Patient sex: F
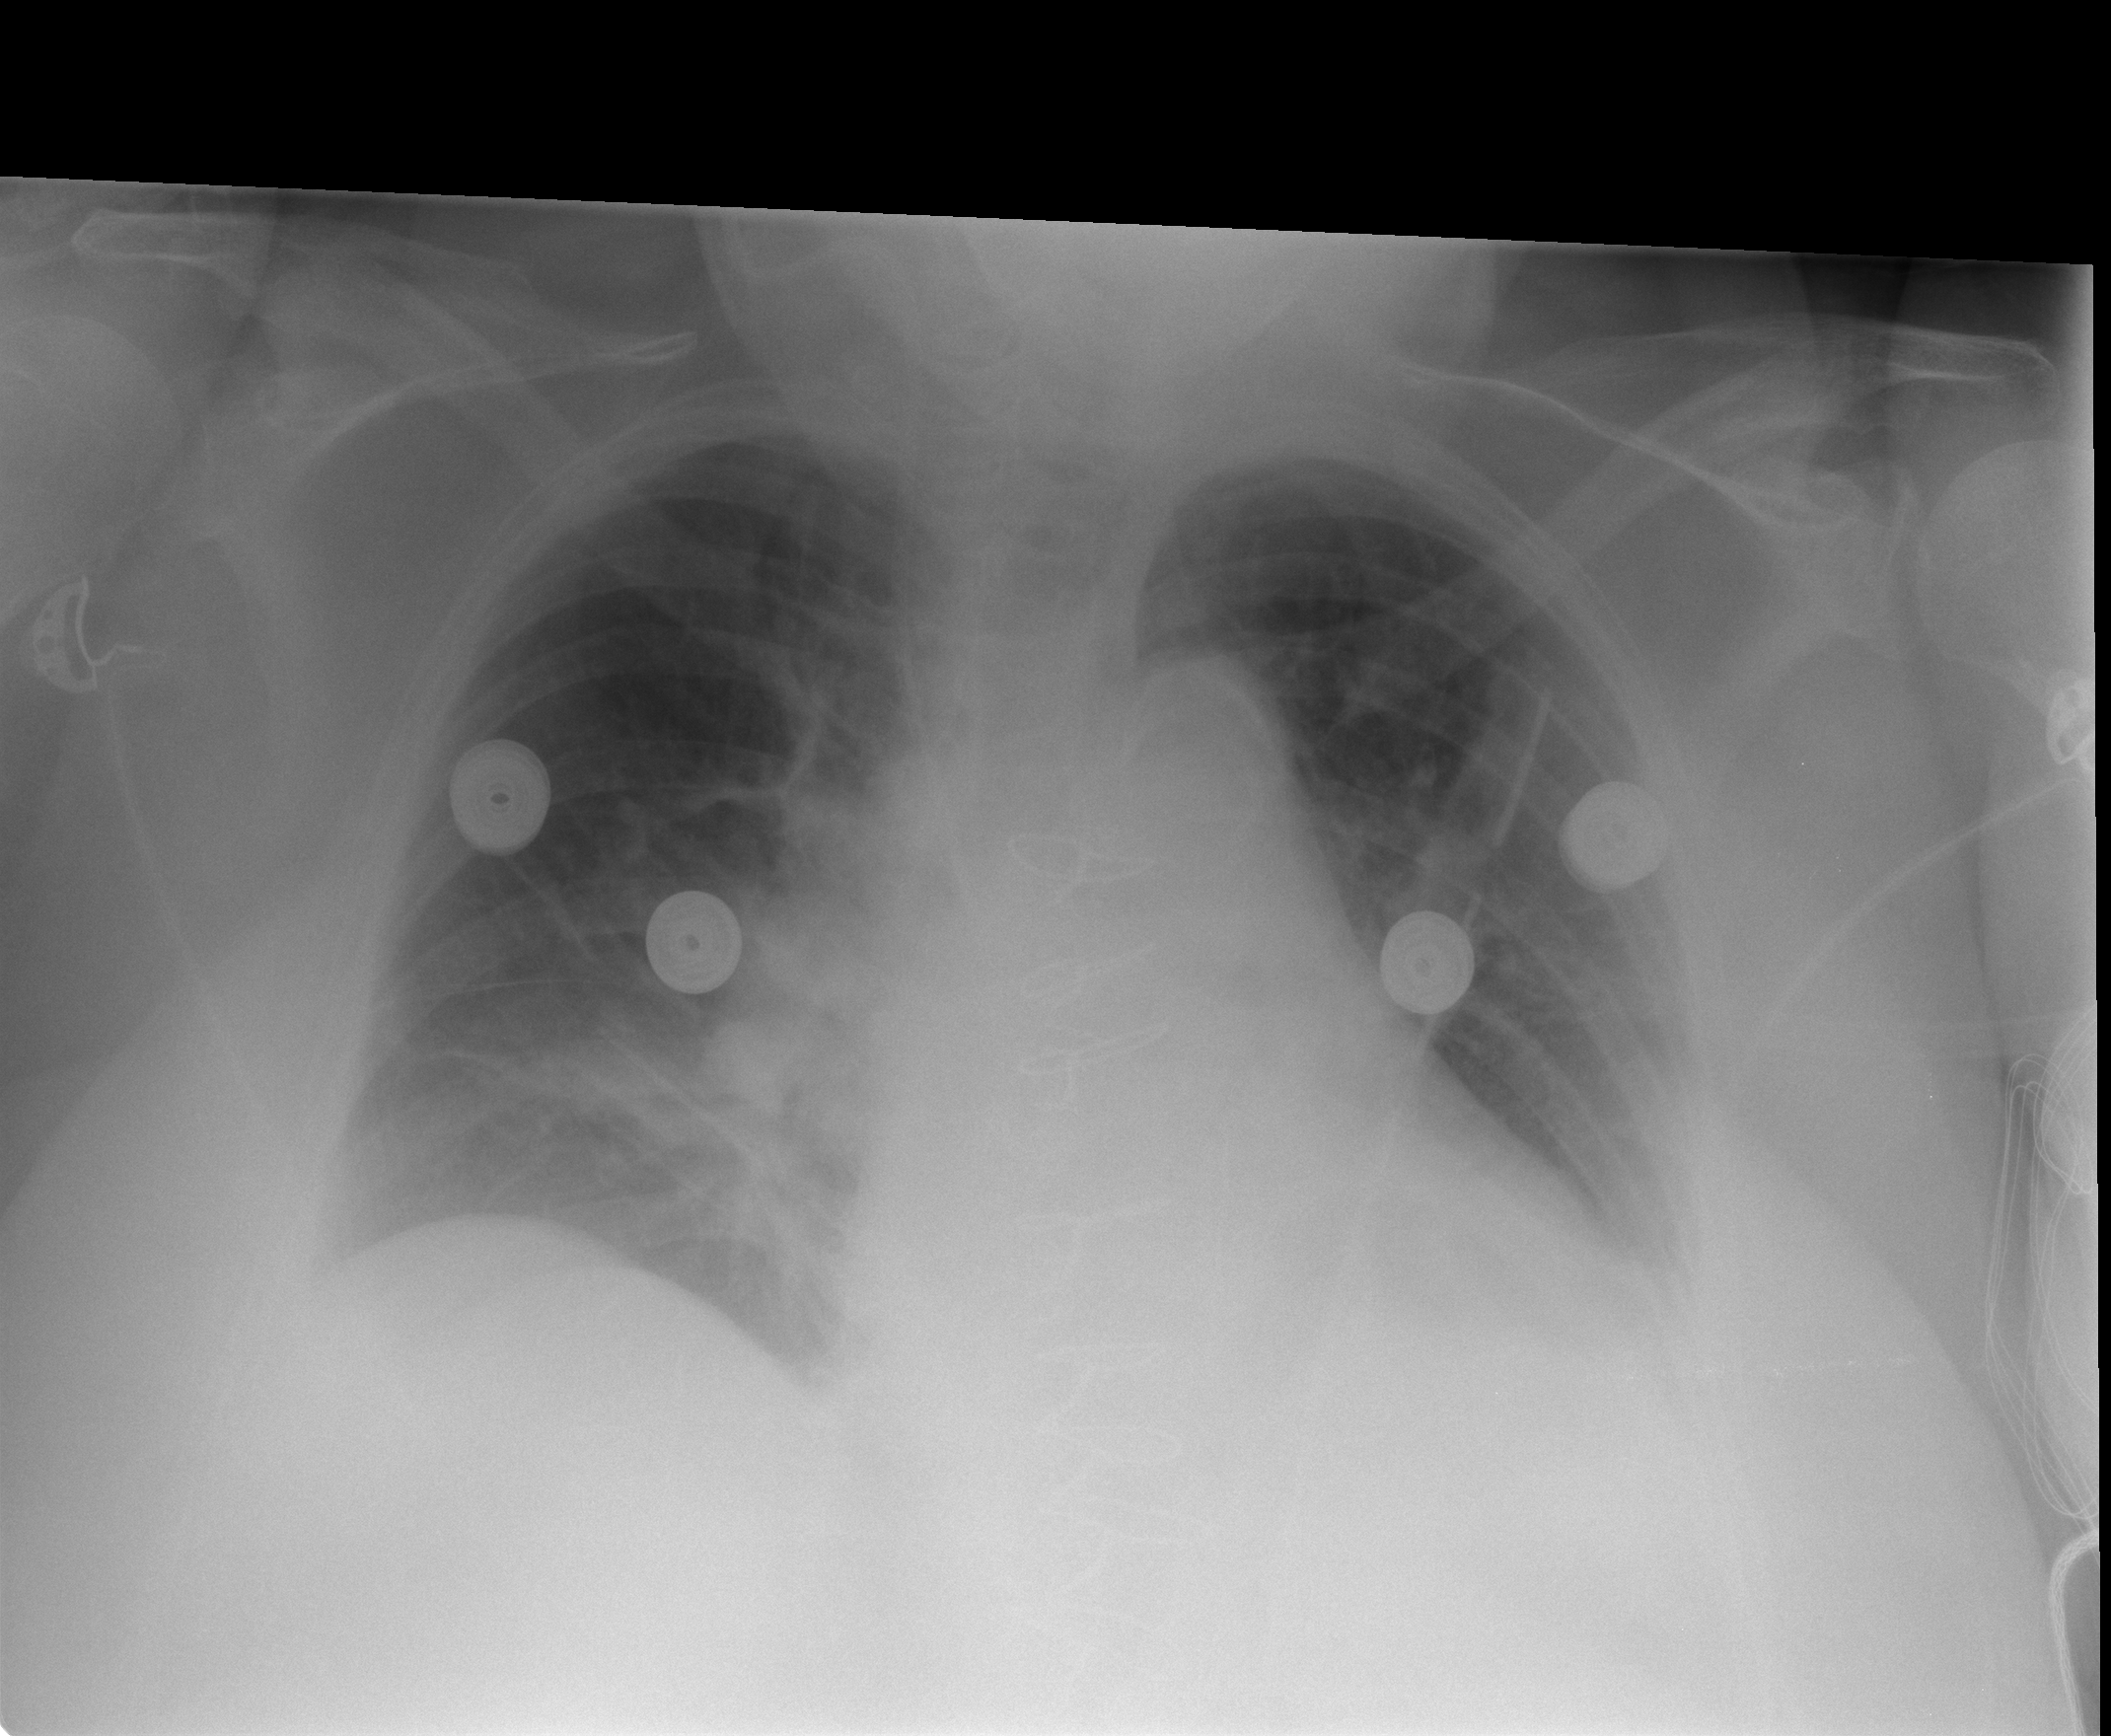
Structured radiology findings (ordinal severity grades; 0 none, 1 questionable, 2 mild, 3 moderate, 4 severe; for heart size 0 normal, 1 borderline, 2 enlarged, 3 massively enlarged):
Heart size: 2
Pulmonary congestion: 2
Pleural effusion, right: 1
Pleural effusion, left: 1
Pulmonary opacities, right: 0
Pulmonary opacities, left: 0
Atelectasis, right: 2
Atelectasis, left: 2